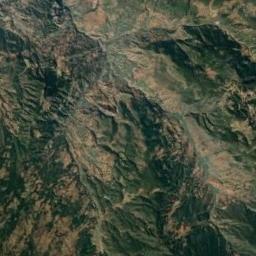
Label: mountain